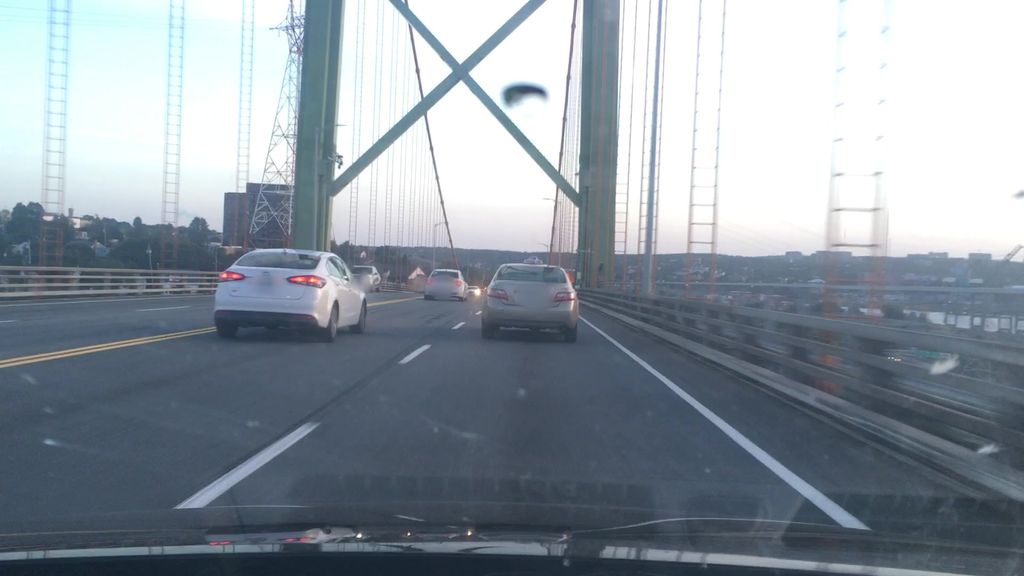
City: halifax